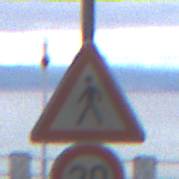
Verkehrszeichen: FussgaengerRechts
Zusatzzeichen unten: Geschwindigkeit30
Umgebung: Roofed, Urban
Tageszeit: MorningAfternoon
Wetter: PartlyCloudy
Licht: Natural
Jahreszeit: NotSpecified
Kontrast: MediumContrast